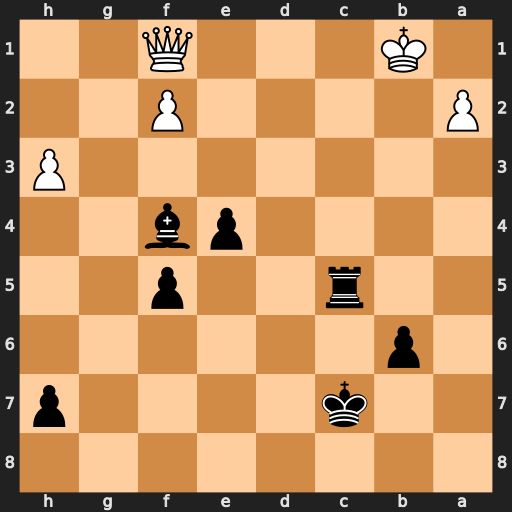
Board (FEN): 8/2k4p/1p6/2r2p2/4pb2/7P/P4P2/1K3Q2
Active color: b
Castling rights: -
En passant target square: -
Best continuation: Rc1+ Qxc1+ Bxc1